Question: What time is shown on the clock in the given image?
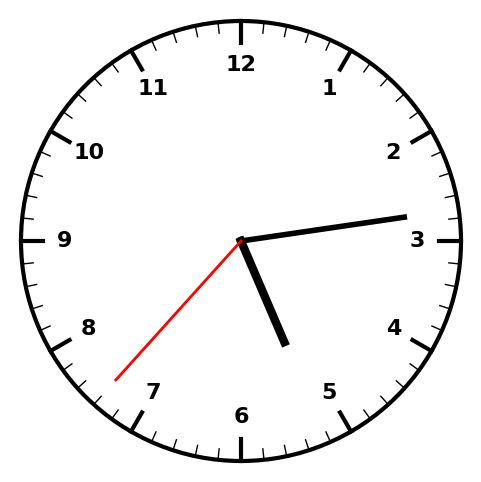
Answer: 05:13:37